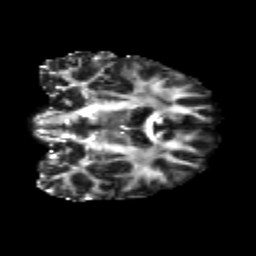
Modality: FA
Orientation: coronal
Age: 29
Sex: male
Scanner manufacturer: siemens
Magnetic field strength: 3 T
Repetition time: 3.5 s
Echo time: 0.104 s